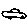
Label: car